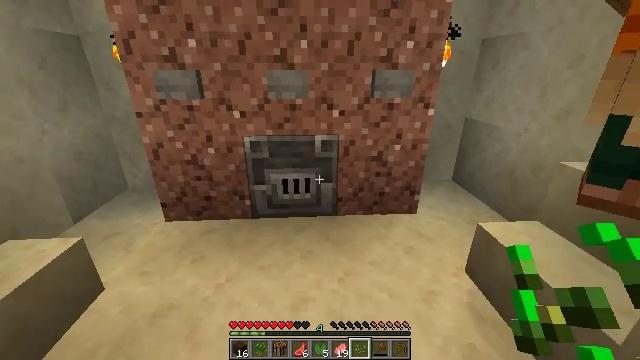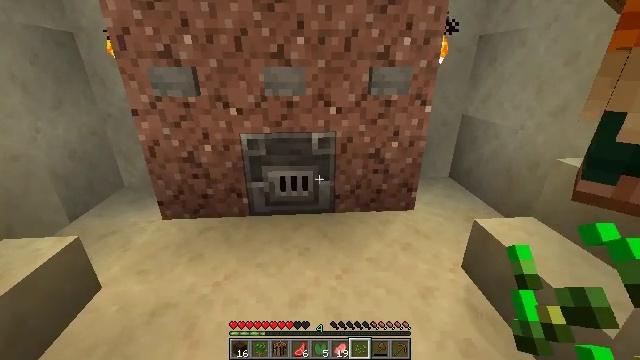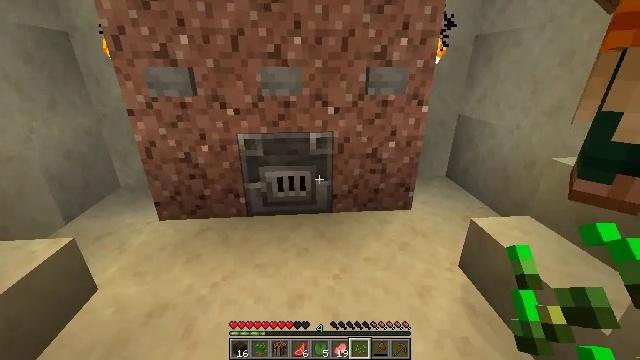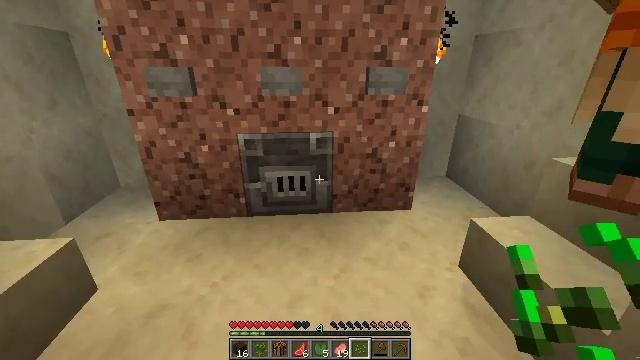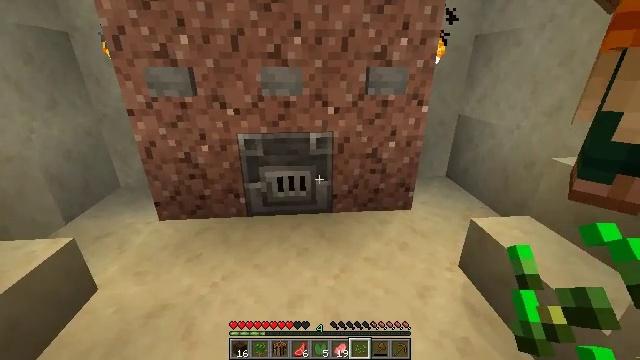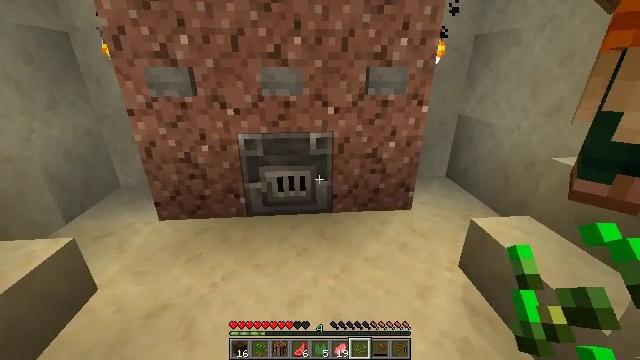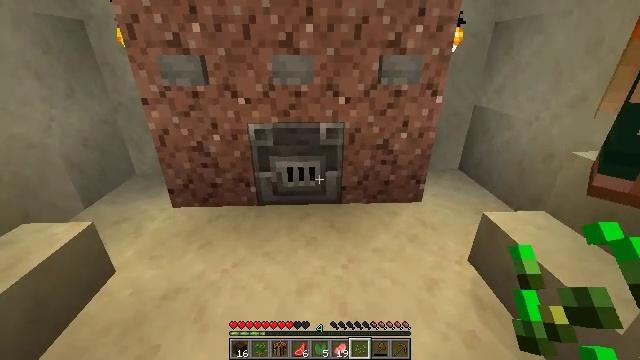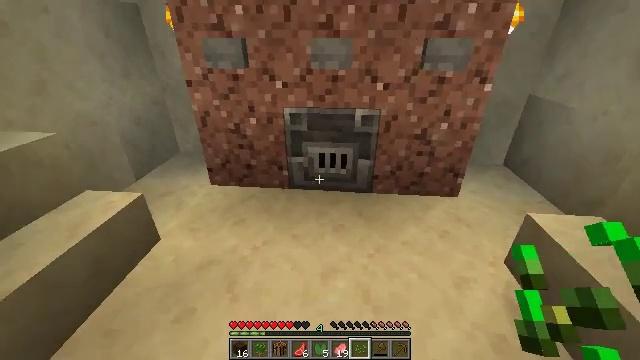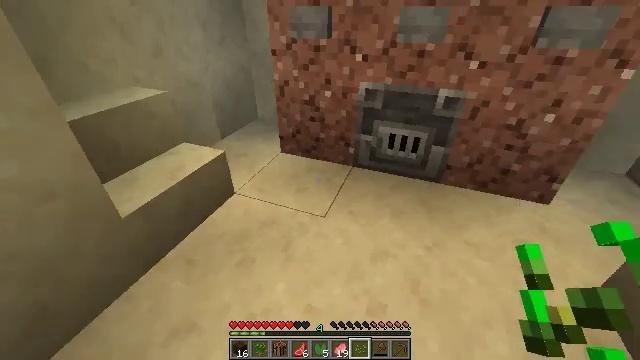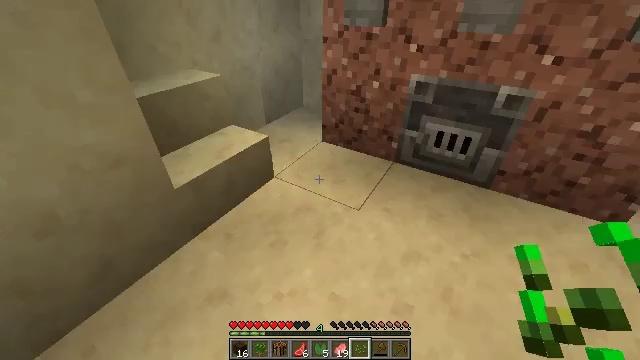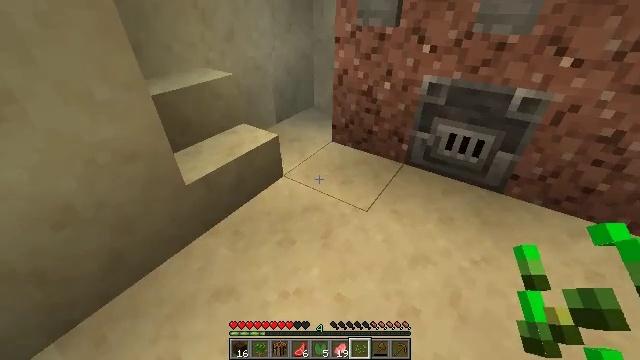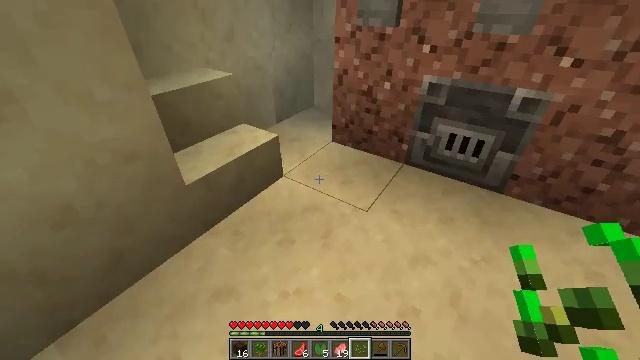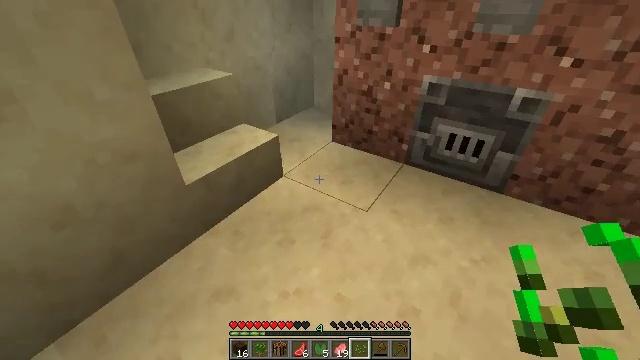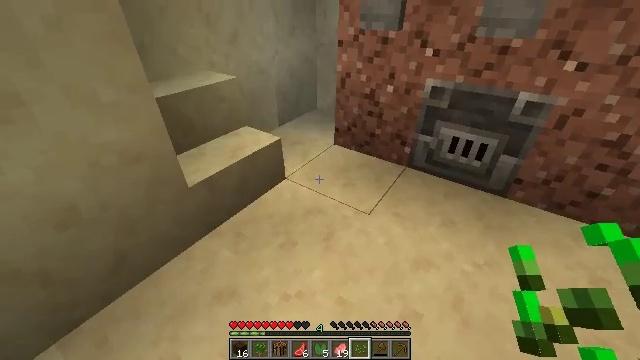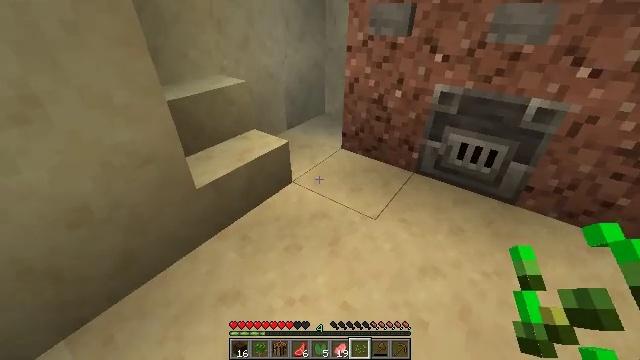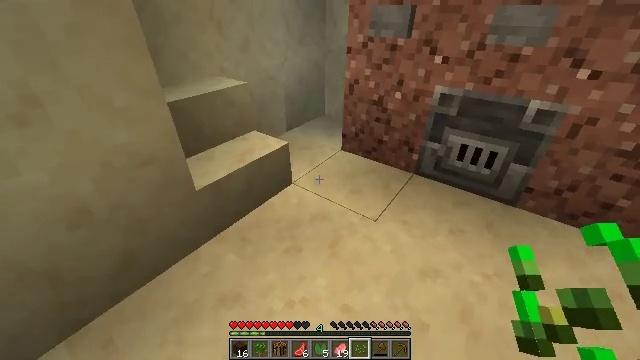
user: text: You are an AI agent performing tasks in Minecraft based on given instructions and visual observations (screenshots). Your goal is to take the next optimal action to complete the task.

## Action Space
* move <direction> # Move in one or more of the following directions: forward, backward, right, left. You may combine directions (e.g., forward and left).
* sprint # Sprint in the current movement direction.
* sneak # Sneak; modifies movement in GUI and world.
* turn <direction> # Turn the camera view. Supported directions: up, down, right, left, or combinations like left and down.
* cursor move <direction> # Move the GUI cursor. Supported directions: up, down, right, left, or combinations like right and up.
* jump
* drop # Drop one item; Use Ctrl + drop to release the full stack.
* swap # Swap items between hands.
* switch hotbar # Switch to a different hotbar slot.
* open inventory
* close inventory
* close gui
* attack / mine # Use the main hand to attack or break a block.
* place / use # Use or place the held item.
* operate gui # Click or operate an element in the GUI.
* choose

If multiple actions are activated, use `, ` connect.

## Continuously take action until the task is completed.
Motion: motion action
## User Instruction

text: Break the blast furnace block.
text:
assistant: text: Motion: no_op
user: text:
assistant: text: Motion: no_op
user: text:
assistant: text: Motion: no_op
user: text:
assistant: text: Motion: no_op
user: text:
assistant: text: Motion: no_op
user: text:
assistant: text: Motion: turn left and down
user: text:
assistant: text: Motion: turn left and down
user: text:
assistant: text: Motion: turn left and down
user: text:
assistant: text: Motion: turn left and down
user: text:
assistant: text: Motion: turn left
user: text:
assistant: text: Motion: no_op
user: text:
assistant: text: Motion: no_op
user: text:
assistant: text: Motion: no_op
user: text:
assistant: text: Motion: turn left
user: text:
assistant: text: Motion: no_op
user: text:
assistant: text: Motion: turn right and up
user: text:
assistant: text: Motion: turn right and up
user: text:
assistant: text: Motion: turn right and up
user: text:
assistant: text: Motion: no_op
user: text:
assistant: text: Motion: turn right
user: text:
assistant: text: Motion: turn right
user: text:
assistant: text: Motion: turn right and up
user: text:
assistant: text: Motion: turn right
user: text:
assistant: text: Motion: no_op
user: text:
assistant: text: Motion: no_op
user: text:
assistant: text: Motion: no_op
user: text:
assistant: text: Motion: no_op
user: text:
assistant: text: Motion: no_op
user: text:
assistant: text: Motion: move forward
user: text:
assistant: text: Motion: move forward